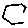
Label: hexagon